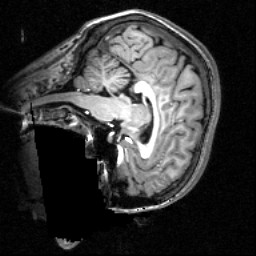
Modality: T1w
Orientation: sagittal
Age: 23
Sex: female